Field crop: maize
Growth stage: 2
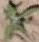
Species: atriplex